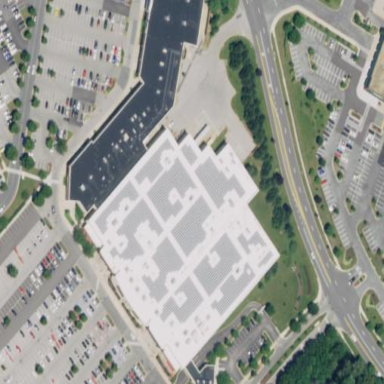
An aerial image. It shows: Retail building.